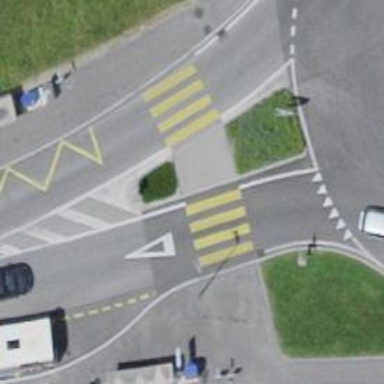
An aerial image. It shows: Kerb barrier.